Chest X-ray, AP view. Patient: 24 years old, sex F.
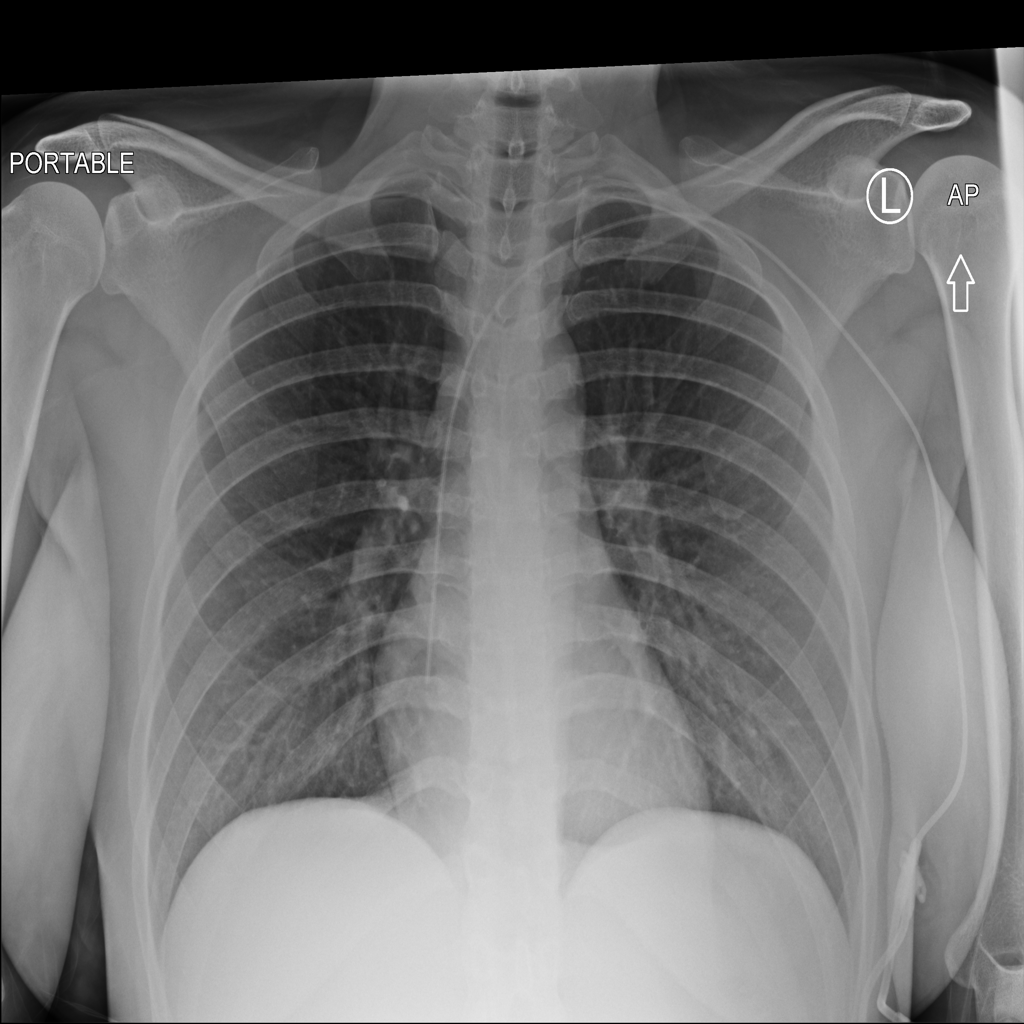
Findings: No Finding